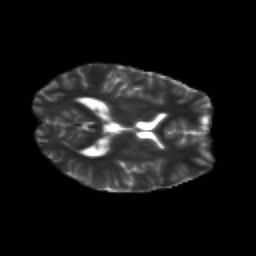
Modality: T2w
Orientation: axial
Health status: healthy
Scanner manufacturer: siemens
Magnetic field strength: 3 T
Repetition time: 12 s
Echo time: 0.092 s